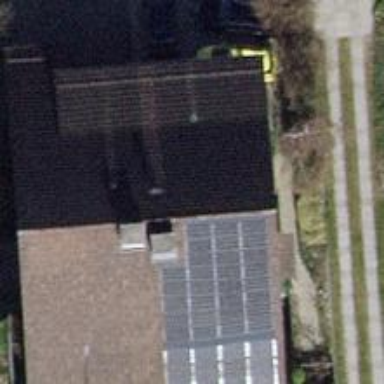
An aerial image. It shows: Building with tiled roof.